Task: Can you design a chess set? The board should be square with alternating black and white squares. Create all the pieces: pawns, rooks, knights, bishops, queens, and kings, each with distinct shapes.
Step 33:
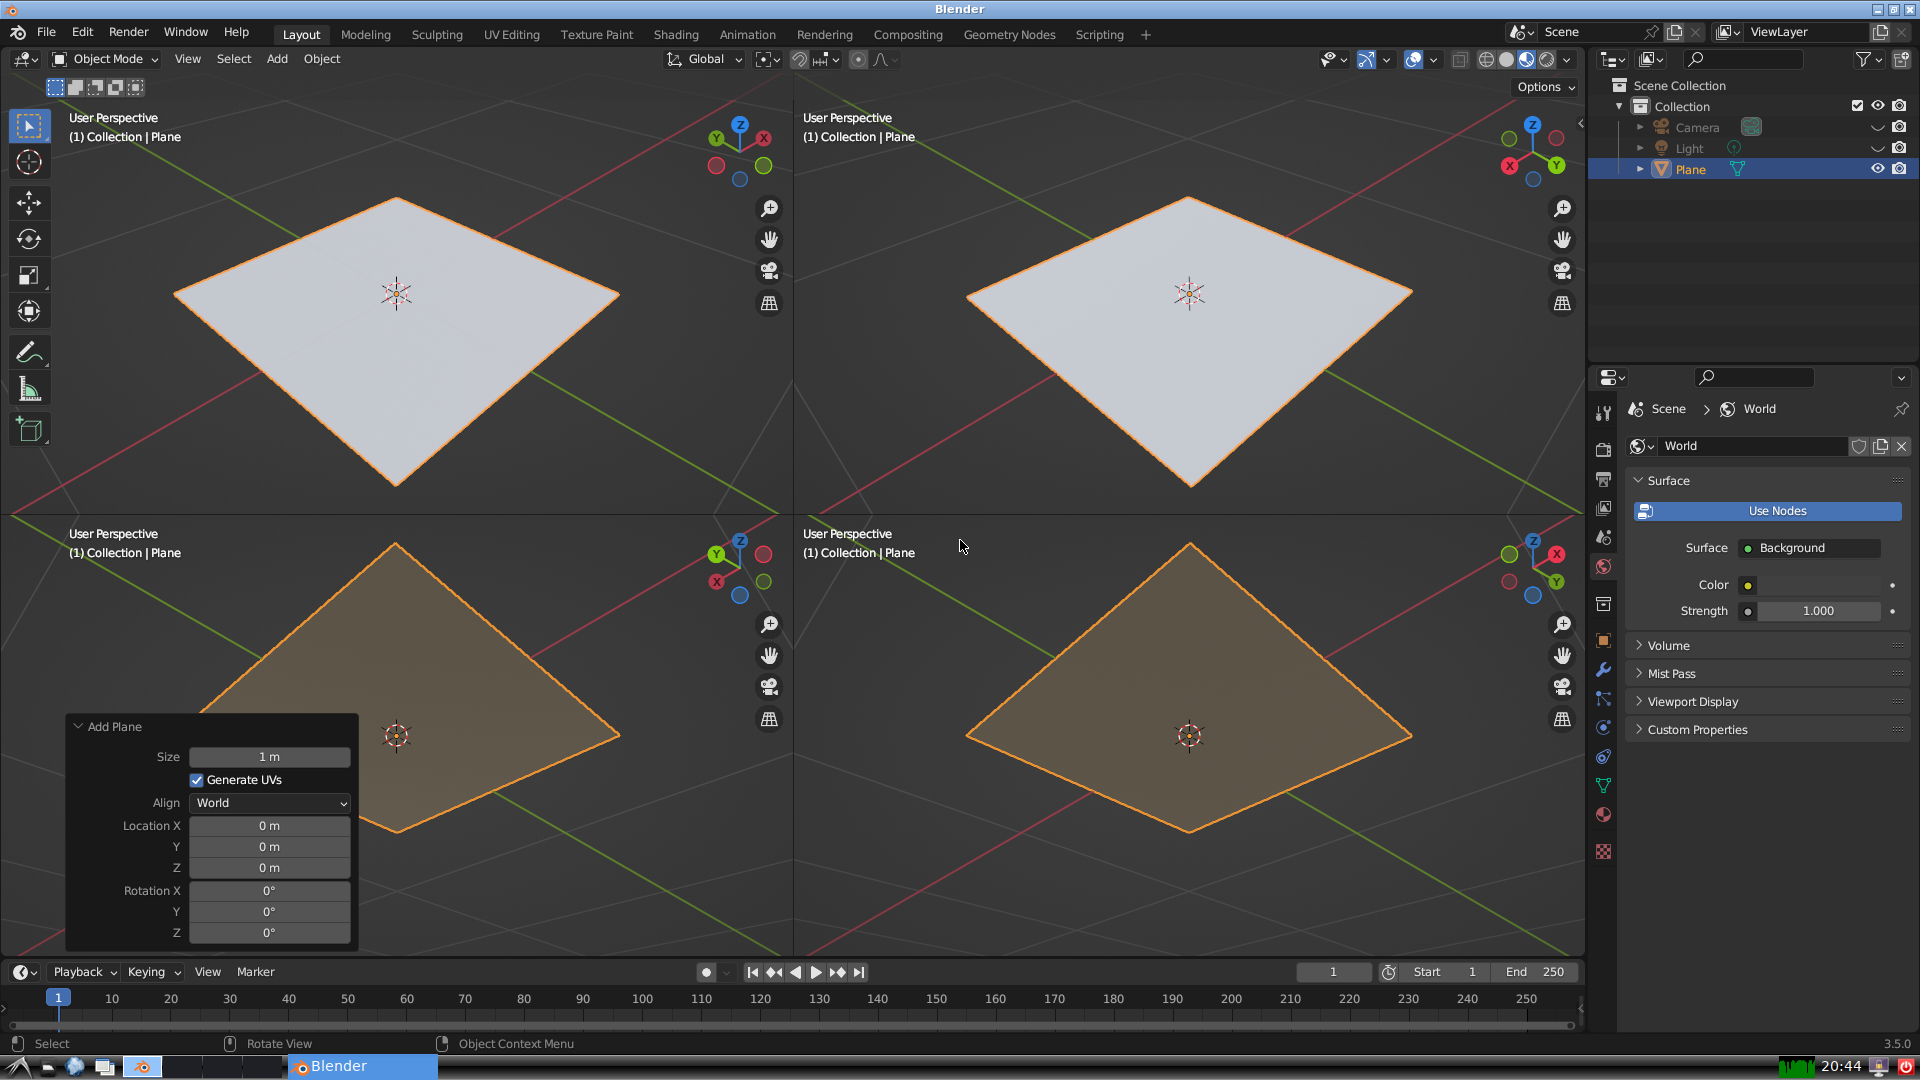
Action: {"key_press": ['Ctrl, Home']}